Question:
I'm trying to compress all the ancestors of a given node by having them point to the root of the parameter node passed to
'''
private E compressToRoot (E e) throws IllegalArgumentException;
'''
For example, in the image above, if I did compressToRoot(D) then D would point directly to A and C would point directly to A. If there were other nodes between the parameter and the root then they would all point to A.
All of the labels and arrows are stored in two separate maps:
'''
private Map<E,E> parentMap = new HashMap<E,E>(); //labels + arrows
'''
I can complete this method by (1) holding all the nodes between D and the root in a set. (2) having all elements of the set point to (make parent) the root (3) return the root.
However, I'm stuck on how I can traverse this map to get to the root. So, for the method I would do something along the lines of
'''
private E compressToRoot (E e) throws IllegalArgumentException {
Set<E> collectLables = new HashSet<E>();
E root = null;
//get root.
for (E cycle : parentMap.keys()) {
while (parentMap.get(e) != e)
e = parentMap.get(e);
if (parentMap.get(e) == e)
root = cycle;
}
//collect all labels from parameter to root.
for (E element : parentMap.keys()) {
while (parentMap.get(e) != root) {
collectLables.add(element);
}
}
}
'''
But I'm not sure how I can cycle through the parents of the given node all the way to the root.
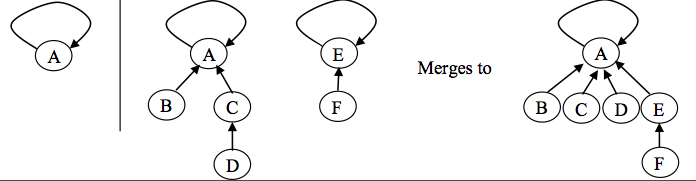
Answer: Recursive is pretty, but favor an iterative method if the length of a longest path to the root may get large. You don't want to run out of stack.
'''
private E compressToRoot(E node) {
if (parentMap.get(node) != node)
parentMap.set(node, compressToRoot(node));
return parentMap.get(node);
}
private E compressToRoot(E cursor) {
E node;
ArrayList<E> nodes = new ArrayList<E>();
while ((node = parentMap.get(cursor)) != cursor) {
nodes.add(cursor);
cursor = node;
}
for (node : nodes)
parentMap.set(node, cursor);
return cursor;
}
'''